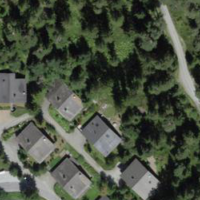
EUNIS habitat code: 43
Species observed at this site:
Chelidonium majus